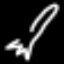
Label: fork